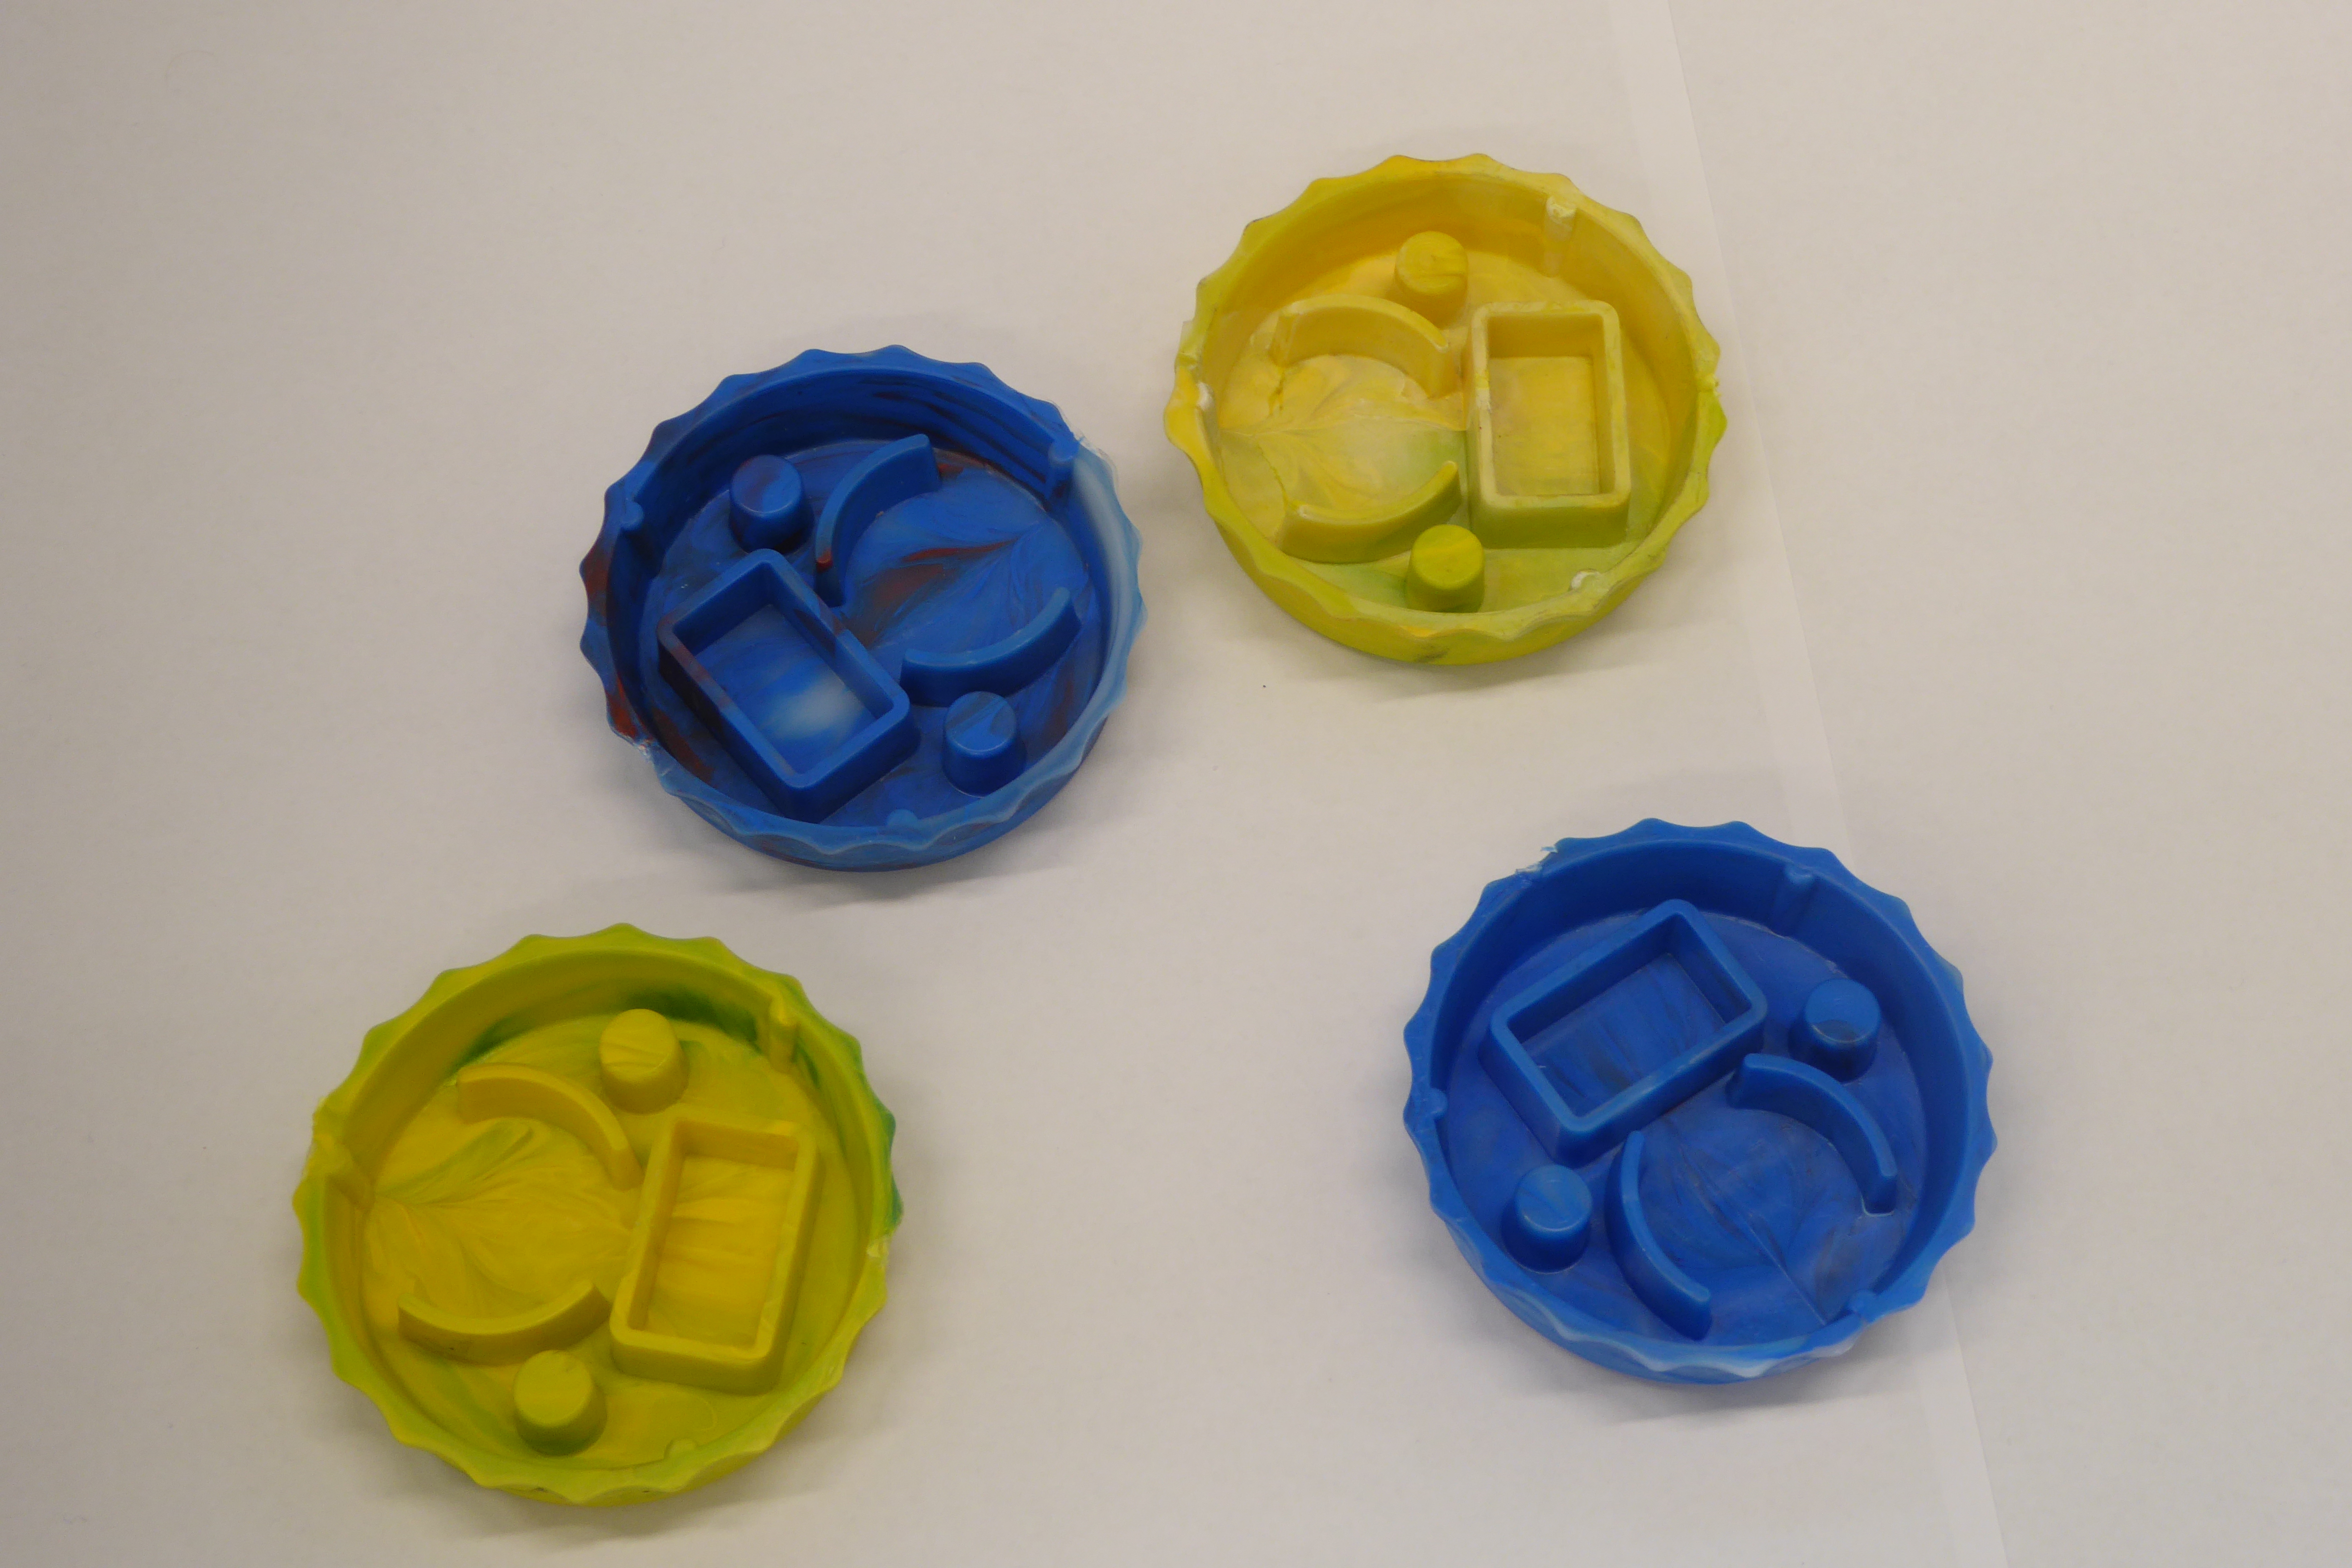
Label: Bottle Opener - Cover